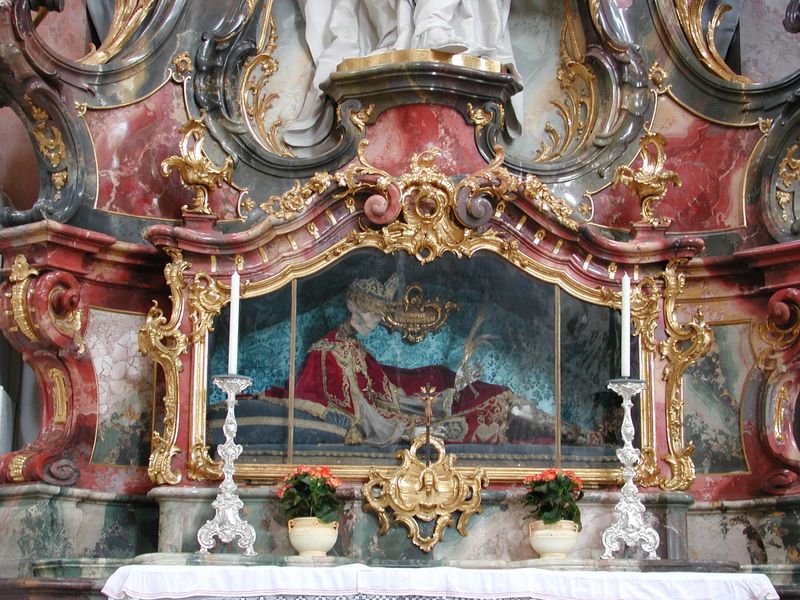
Titel: Ottobeuren, Klosterkirche
Künstler: Christoph Vogt
Standort: Ottobeuren, Klosterkirche (EU - D - Bayern)
Schlagwörter: blau, blätter, feder, fuß, weiß, gelb, blume, blumen, fenster, glas, grau, marmor, schmuck, schwarz, tisch, türkis, rot, barock, schädel, stein, tod, tot, toter, bild, tischdecke, kirche, gewand, gold, reich, decke, krone, schön, skulptur, vase, blumentopf, topf, könig, detail, ornamente, kerze, kerzen, stuck, blumentöpfe, töpfe, memento mori, vergoldet, dom, stich, kunst, darstellung, vitrine, altar, wappen, kerzenständer, kerzenhalter, skelett, totenkopf, grab, chor, kapelle, reichtum, heiliger, heilige, märtyrer, teuer, totenschädel, gruß, reliquie, urne, kandelaber, rocaille, tabernakel, prunkvoll, gebeine, geschmeide, altartisch, reliquien, palmenzweig, barokk, märytererzweig, smuck, kerte, palchzeugfbdbshdbc hasjnmcnwdcoikwq,l, schlöoss